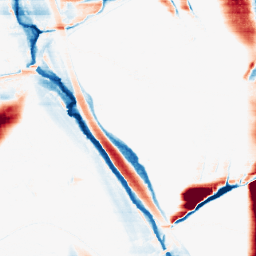
Category: morphological
Decomposition family: morphological_rect
Decomposition parameters: operation: average
width: 50
height: 3
Upsampling method: sinc_blackman
Upsampling parameters: scale: 4
kernel_size: 8
Upsampling scale: 4